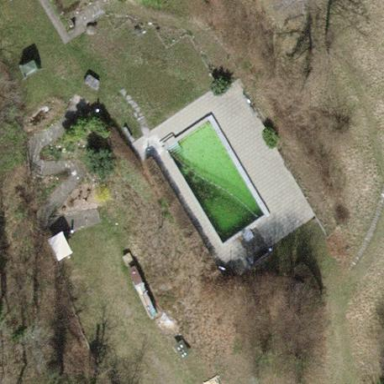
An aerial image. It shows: Swimming pool located in leisure land.